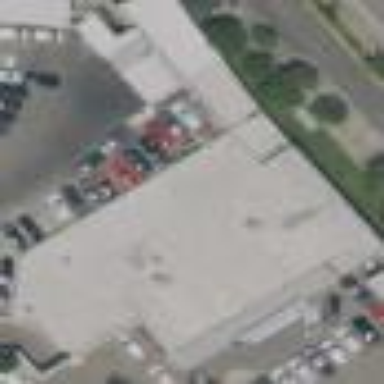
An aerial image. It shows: Commercial building used for cars.